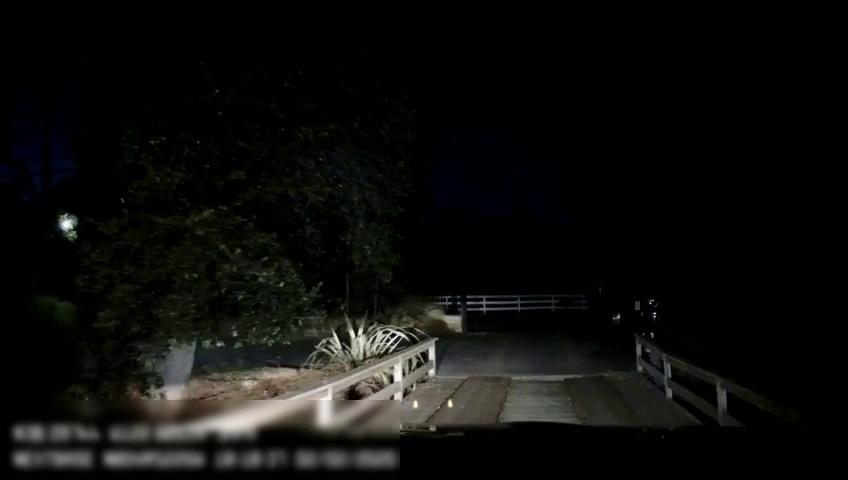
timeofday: Night
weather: Other
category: Drivable Space
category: Drivable Space